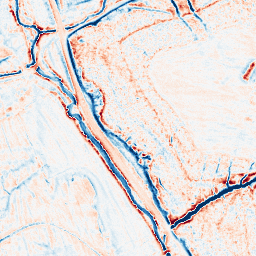
Category: edge_preserving
Decomposition family: anisotropic_diffusion
Decomposition parameters: iterations: 20
kappa: 10
gamma: 0.15
Upsampling method: bicubic_3x
Upsampling parameters: scale: 3
Upsampling scale: 3